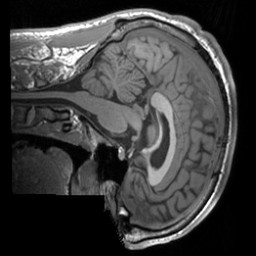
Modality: T1w
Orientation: sagittal
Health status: healthy
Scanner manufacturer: siemens
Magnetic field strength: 3 T
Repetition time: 1.9 s
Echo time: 0.00226 s